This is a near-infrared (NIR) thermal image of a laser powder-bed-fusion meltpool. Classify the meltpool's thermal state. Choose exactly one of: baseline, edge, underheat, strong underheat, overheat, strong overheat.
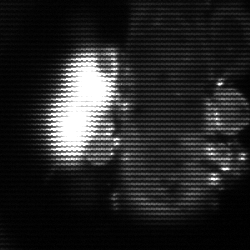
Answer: strong underheat